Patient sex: M
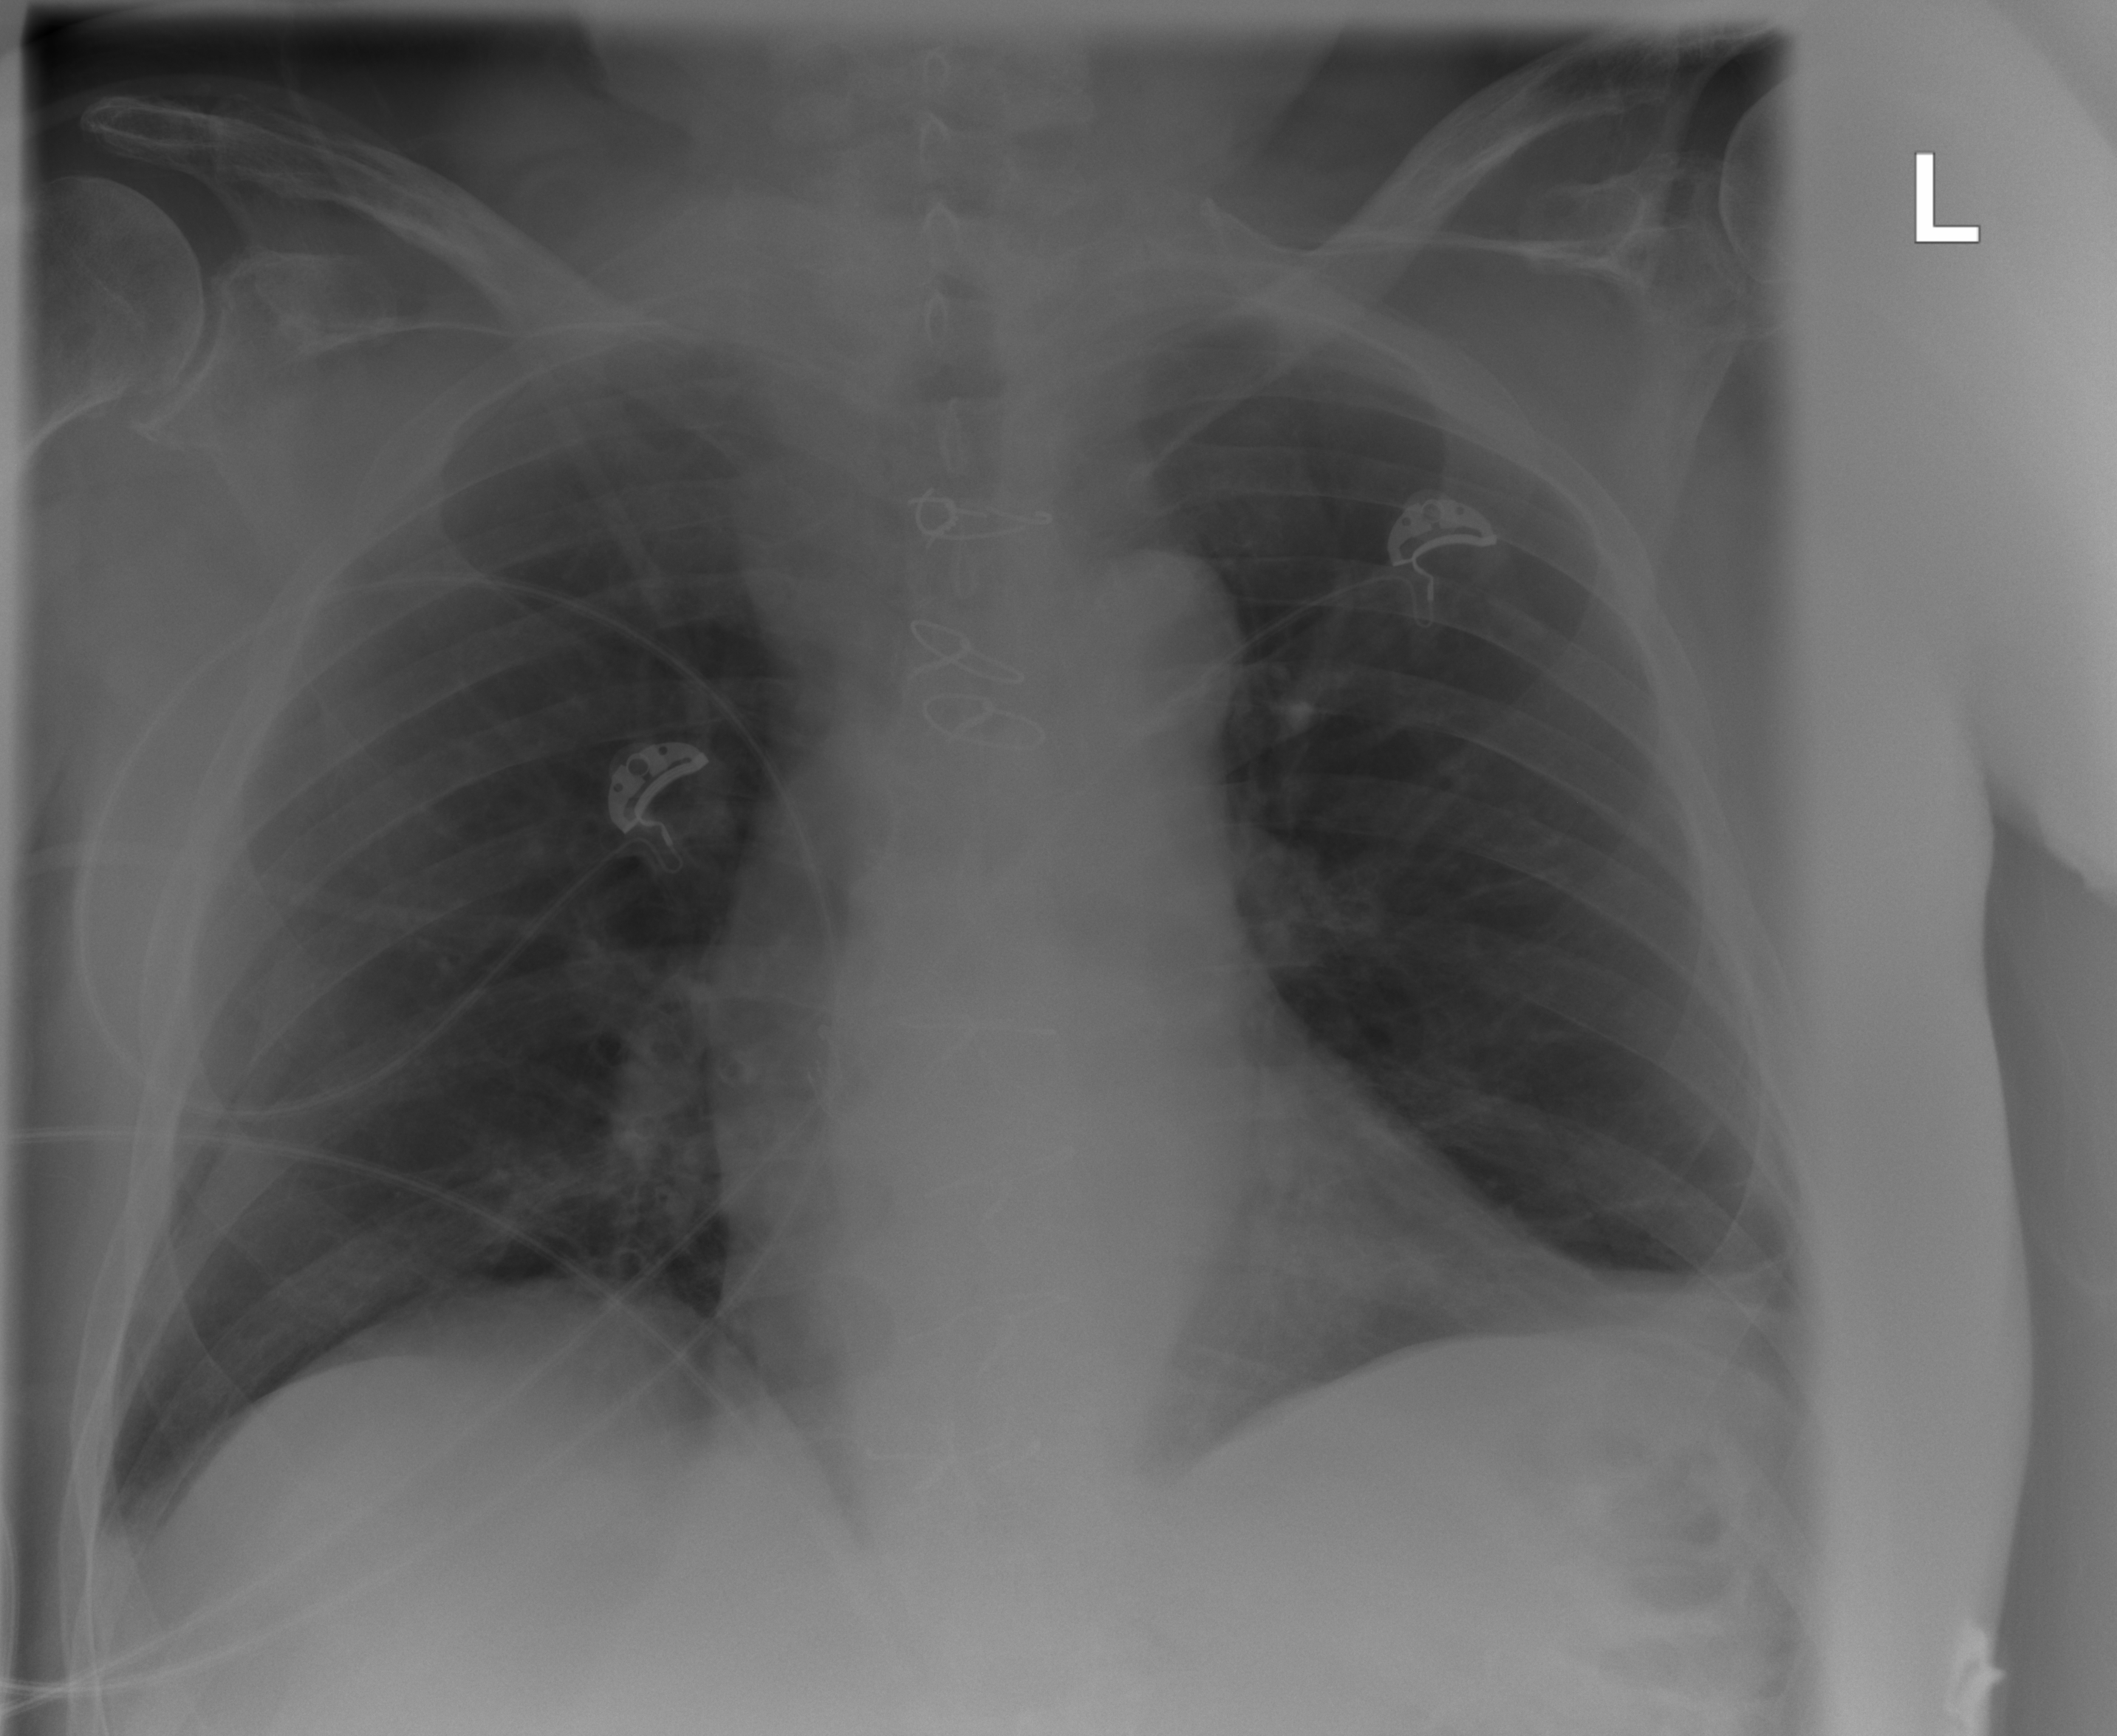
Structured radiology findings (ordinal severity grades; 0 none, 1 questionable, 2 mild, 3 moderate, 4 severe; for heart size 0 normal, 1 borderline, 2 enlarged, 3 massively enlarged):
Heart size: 1
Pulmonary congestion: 0
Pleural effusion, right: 0
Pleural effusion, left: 0
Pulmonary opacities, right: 0
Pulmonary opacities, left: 0
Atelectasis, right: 2
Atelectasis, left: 2